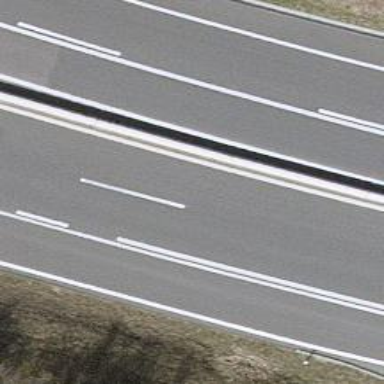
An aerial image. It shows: Motorway junction.